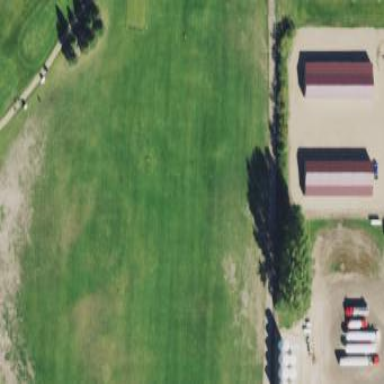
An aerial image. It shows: Grassy area used as driving range for golf.